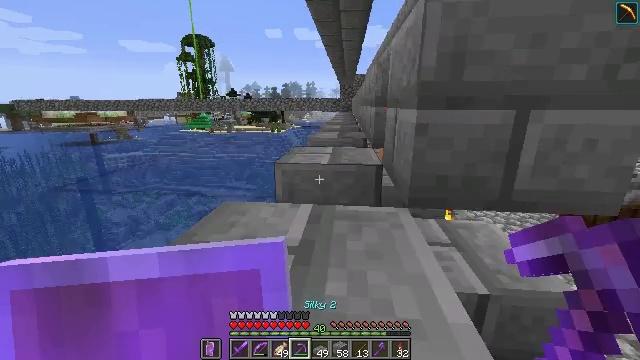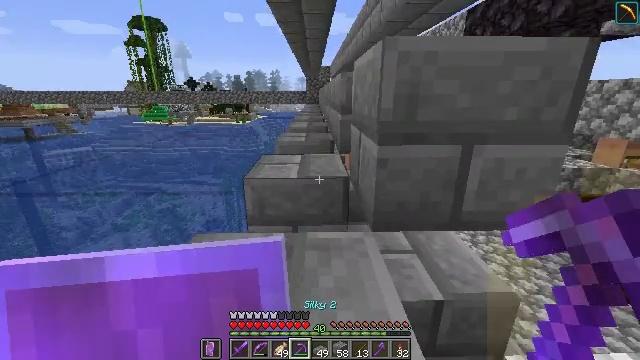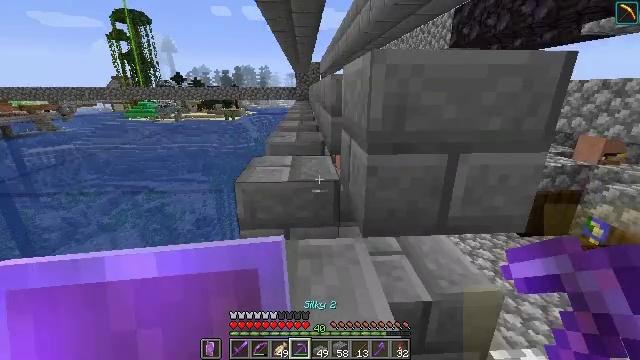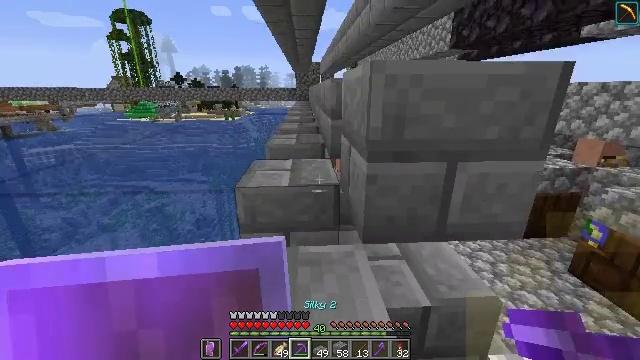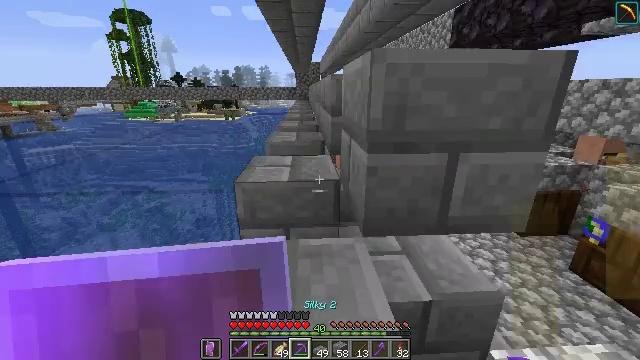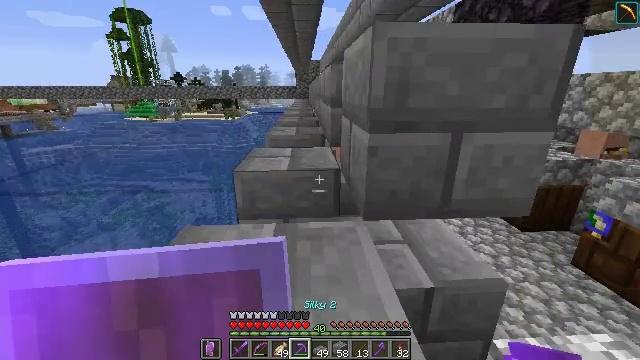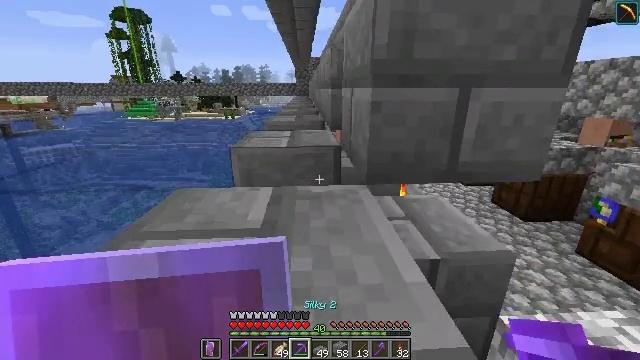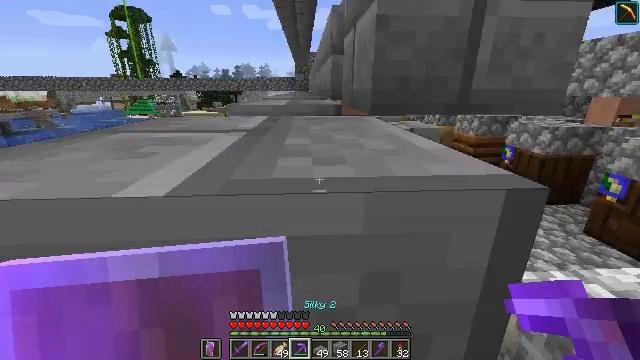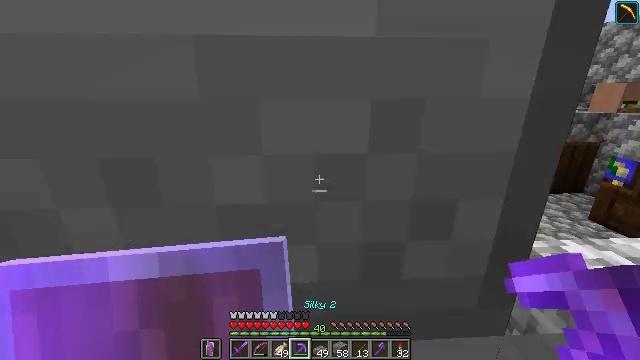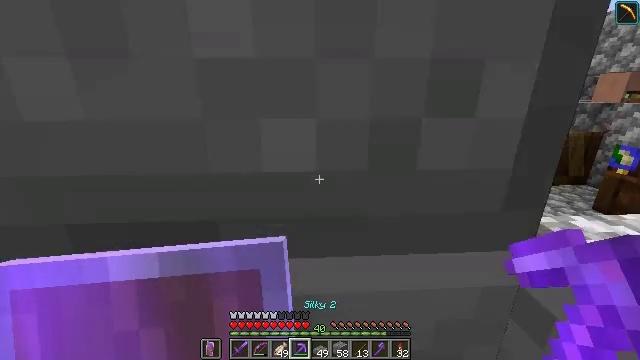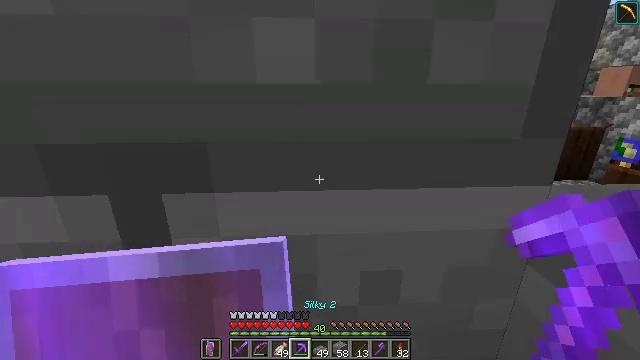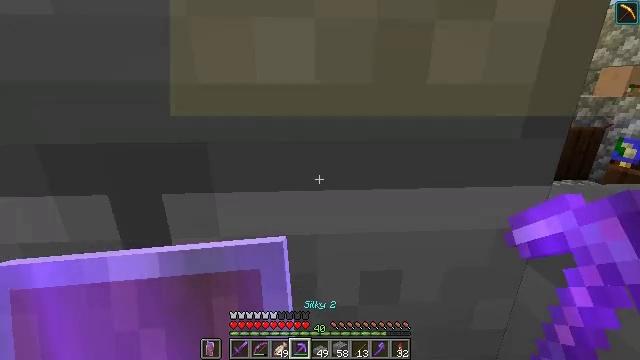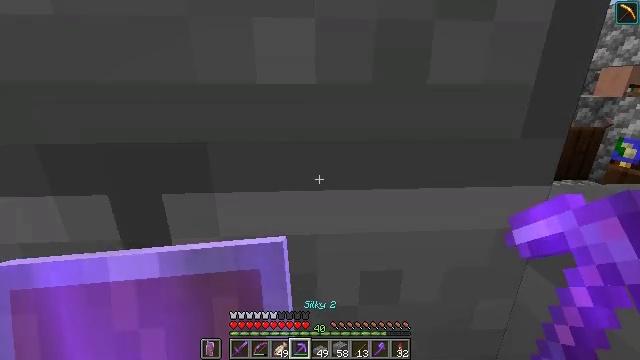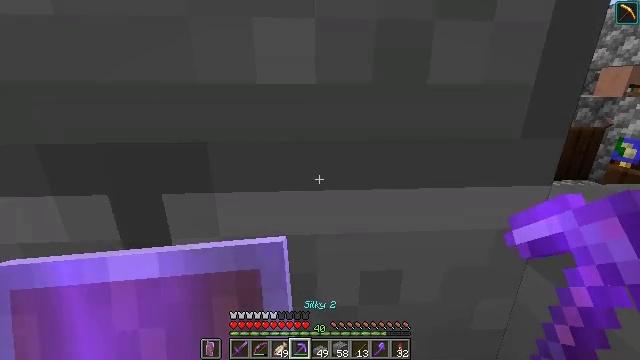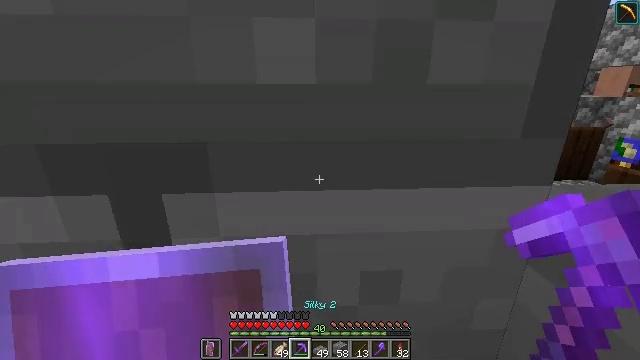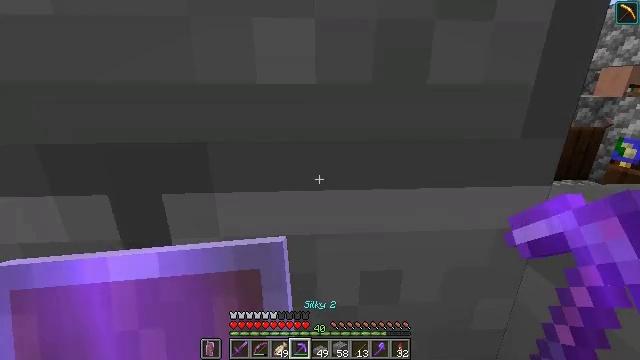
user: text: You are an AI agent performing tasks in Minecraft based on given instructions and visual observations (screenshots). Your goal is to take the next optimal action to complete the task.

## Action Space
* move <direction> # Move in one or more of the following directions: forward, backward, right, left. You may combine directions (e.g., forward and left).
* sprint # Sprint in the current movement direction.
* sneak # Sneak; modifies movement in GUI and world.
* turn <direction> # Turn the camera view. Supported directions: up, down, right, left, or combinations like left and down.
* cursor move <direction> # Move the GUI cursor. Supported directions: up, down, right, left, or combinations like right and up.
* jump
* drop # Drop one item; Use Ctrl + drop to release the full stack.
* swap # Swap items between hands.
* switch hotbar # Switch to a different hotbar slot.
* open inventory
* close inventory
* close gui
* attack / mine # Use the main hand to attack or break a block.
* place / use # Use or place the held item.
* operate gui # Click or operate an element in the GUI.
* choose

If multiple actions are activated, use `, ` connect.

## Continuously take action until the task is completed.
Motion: motion action
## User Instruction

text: Get stone bricks for construction purposes.
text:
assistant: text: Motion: turn right and down, jump
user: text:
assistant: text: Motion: turn right, jump
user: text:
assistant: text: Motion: jump
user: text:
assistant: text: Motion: jump
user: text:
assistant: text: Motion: jump
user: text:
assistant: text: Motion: jump
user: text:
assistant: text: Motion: jump
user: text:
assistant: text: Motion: jump
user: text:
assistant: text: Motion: jump
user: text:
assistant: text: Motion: no_op
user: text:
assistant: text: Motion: no_op
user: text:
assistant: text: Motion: no_op
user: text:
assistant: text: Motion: no_op
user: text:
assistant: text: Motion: no_op
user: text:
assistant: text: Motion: no_op
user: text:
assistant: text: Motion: no_op
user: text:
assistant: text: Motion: no_op
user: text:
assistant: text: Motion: attack / mine
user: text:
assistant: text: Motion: attack / mine
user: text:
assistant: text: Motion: attack / mine
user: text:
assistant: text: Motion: no_op
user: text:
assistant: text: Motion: no_op
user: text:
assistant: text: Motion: jump